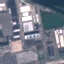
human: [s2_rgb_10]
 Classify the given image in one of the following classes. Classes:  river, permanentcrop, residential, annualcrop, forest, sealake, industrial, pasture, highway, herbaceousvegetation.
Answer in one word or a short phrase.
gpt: Industrial